Question: I'm currently strugging to make a node-webkit app fit the height of the current window. Below is an image of what I'm trying to achieve.

'''
<body>
<div class="header">
THIS IS A HEADER WITH LINKS AND THINGS
</div>
<div class="content">
<div class="sidebar">
SIDE BAR WITH MORE LINKS AND THINGS
</div>
<div class="mainarea">
<div class="chatbox">
SOME SORT OF BOX WITH THINGS IN
</div>
<form>
<input name="q" placeholder="type something here"/>
<input type="submit" value="Send"/>
</form>
</div>
</div>
</body>
'''
'''
body {
height: 100%;
}
.header {
height: 80px;
background-color: red;
}
.content {
width: 100%;
height: 100%;
}
.sidebar {
float: left;
width: 20%;
height: 100%;
background-color: yellow;
}
.chatbox {
width: 100%;
border-style: solid;
border-width: 1px;
}
.mainarea {
float: right;
width: 80% !important;
background-color: green;
height: 100%;
}
'''
### JSFiddle
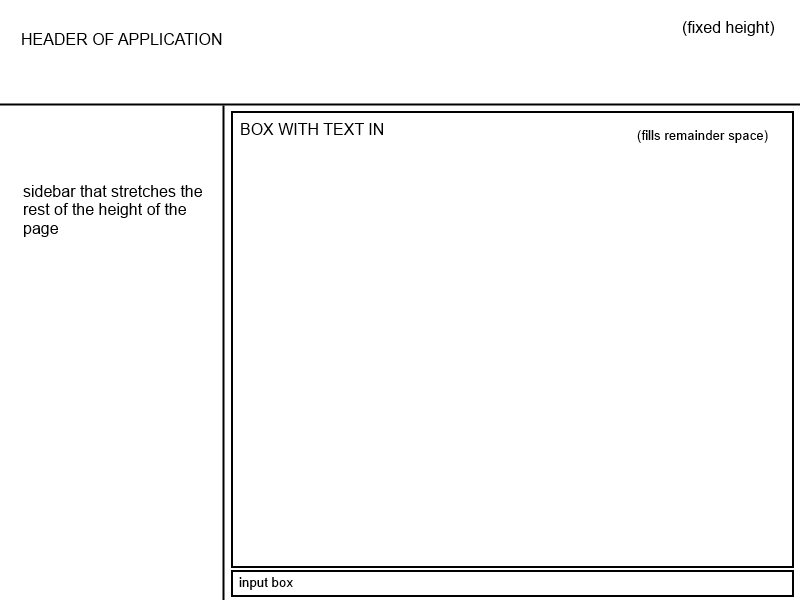
Answer: Instead of 'float:right/left' for '.mainarea'/'.sidebar' use 'display:table-cell'. Also :
'''
body, html { height: 100%; margin:0; }
.content { width: 100%; height: calc(100% - 80px); display:table; }
'''
### JSFiddle